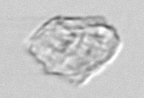
Label: detritus_transparent